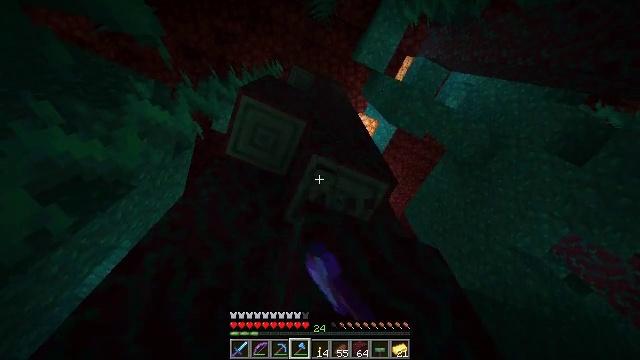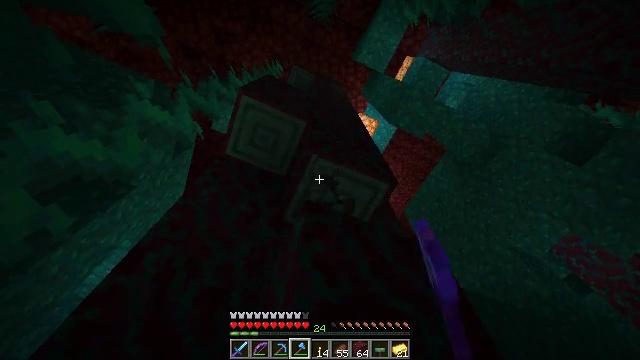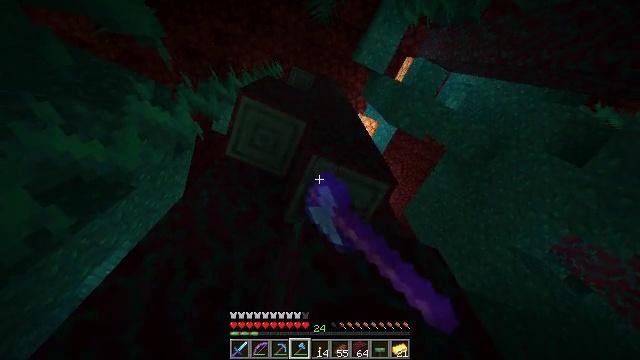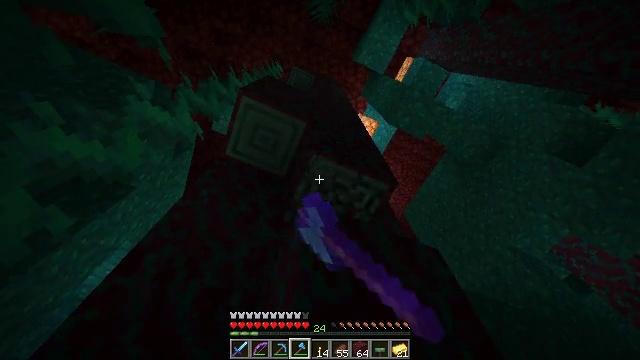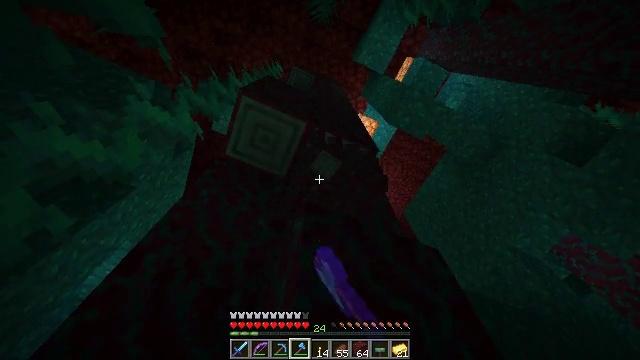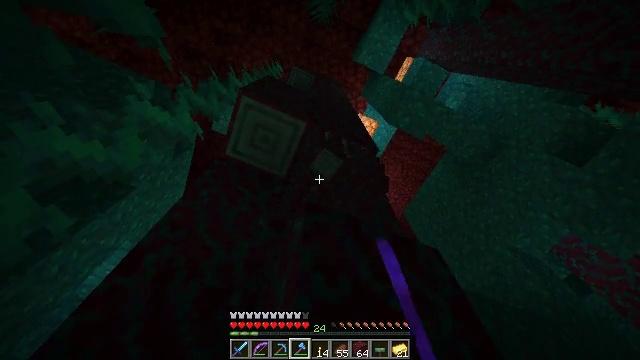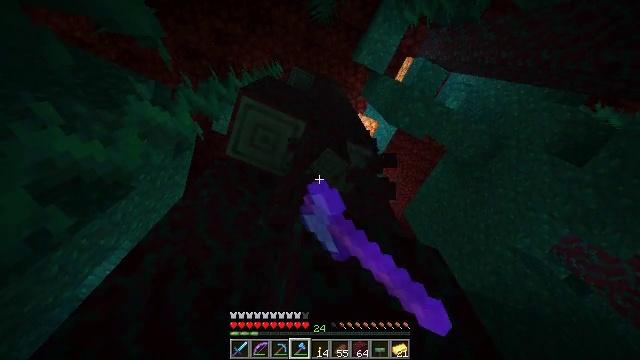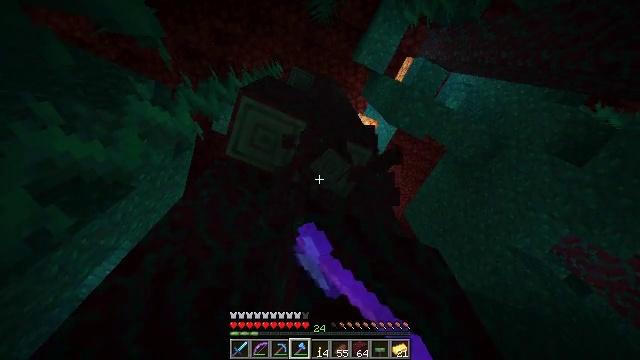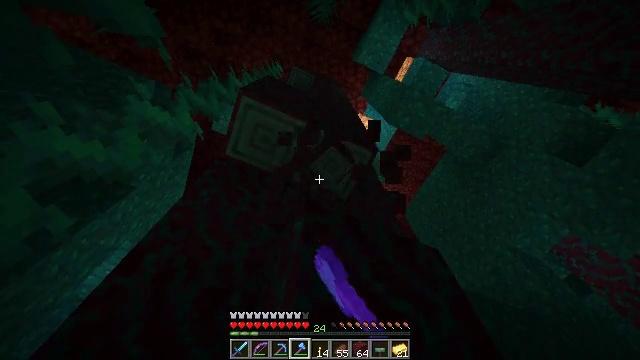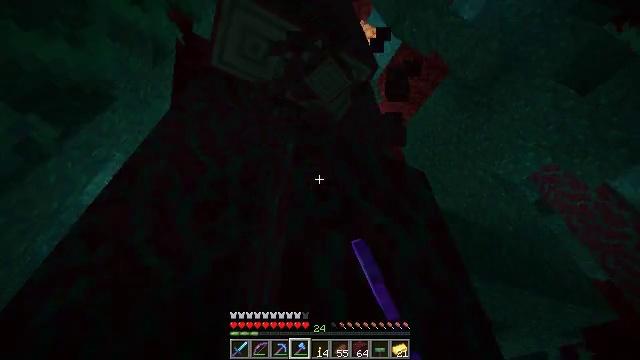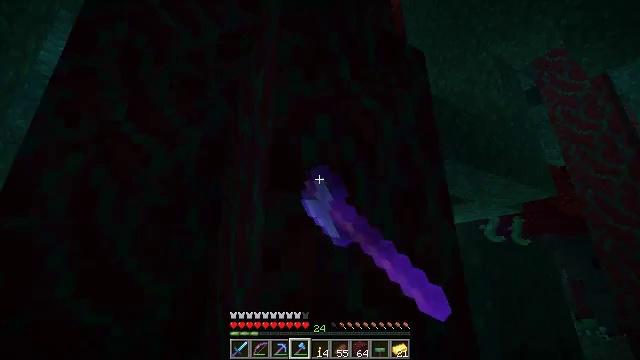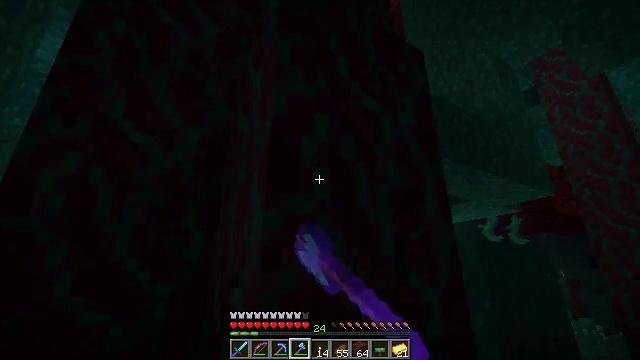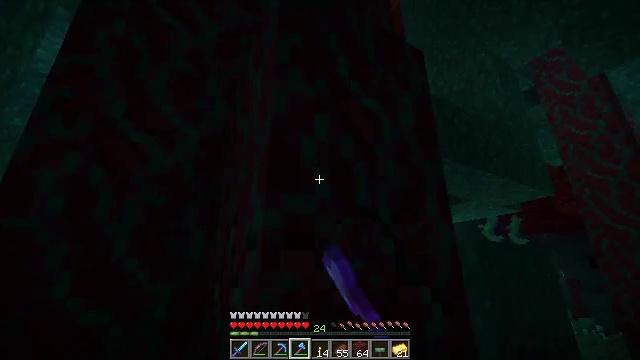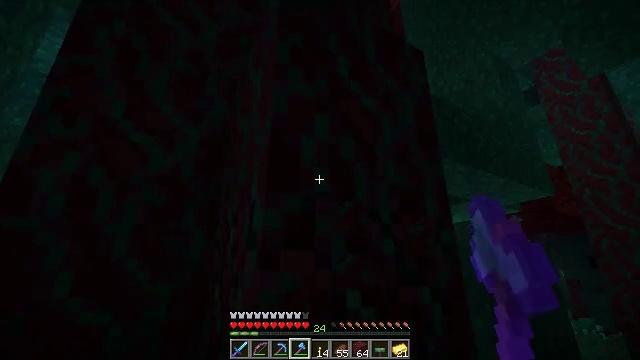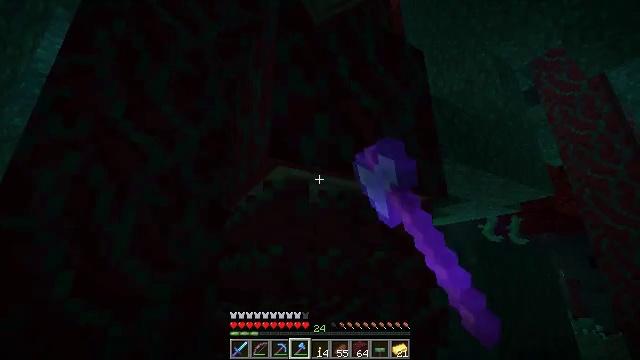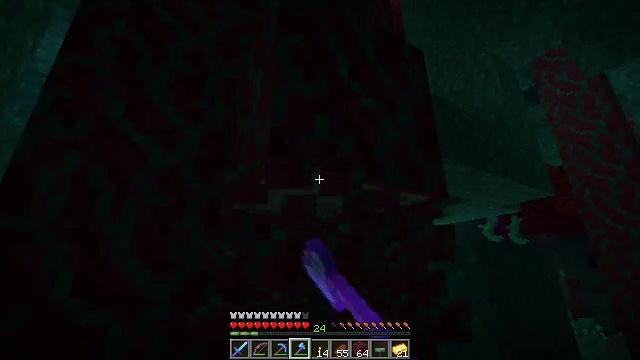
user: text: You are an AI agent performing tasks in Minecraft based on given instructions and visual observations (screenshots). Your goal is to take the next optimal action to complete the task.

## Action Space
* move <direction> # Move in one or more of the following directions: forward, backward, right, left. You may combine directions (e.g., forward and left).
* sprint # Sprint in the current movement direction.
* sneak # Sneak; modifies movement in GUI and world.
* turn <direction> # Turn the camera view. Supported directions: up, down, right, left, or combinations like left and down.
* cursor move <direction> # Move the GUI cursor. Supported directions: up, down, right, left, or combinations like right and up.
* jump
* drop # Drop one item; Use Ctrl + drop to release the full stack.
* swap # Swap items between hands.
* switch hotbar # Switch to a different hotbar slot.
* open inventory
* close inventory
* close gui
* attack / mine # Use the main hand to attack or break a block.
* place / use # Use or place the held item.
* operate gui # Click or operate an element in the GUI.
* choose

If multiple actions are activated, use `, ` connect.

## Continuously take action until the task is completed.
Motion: motion action
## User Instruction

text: Break the warped stem block.
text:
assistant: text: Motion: attack / mine
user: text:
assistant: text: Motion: attack / mine
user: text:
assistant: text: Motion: attack / mine
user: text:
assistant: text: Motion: attack / mine
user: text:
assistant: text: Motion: attack / mine
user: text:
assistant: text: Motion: attack / mine
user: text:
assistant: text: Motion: attack / mine
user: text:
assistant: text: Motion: attack / mine
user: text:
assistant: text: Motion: turn right and down, attack / mine
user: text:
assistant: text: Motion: turn right and down, attack / mine
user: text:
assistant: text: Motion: attack / mine
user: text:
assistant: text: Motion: attack / mine
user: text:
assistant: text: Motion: attack / mine
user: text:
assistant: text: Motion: attack / mine
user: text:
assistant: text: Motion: attack / mine
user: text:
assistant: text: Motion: attack / mine
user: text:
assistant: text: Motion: turn up, attack / mine
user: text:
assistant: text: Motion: turn right and up, attack / mine
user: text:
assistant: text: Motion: turn up, attack / mine
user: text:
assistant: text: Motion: attack / mine
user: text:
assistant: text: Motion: attack / mine
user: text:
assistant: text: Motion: attack / mine
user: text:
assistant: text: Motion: attack / mine
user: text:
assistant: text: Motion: attack / mine
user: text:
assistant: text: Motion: turn down, attack / mine
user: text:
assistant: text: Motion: turn down, attack / mine
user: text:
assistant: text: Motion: turn left and down, attack / mine
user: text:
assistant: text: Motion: turn down, attack / mine
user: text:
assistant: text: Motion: turn right and down, attack / mine
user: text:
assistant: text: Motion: attack / mine